Question: I am try to workout a table like below image. I have tried using for loop but cant seem to get the right outcome.
Can someone help me out here.. Thanks loads!
This my code:
'''
double XCor = 10;
double YCor = 10;
double incrt = 0.1;
int j = 0;
while (j <= 10) {
for (double i = 0.0; i <= XCor; incrt++) {
System.out.println("Count is: " + i);
}
double x = j / YCor;
System.out.println("Count is: " + x);
j++;
}
'''

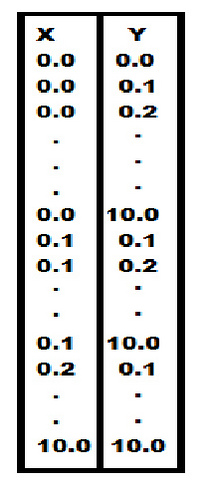
Answer: '''
for (double x = 0.0; x <= XCor; x += incrt) {
for (double y = 0.0; y <= YCor; y += incrt) {
System.out.printf("x=%f, y=%f
", x, y);
}
}
'''